Question: I am using struts 2.3.7, struts2-jquery-grid-plugin-3.5.0 and hibernate 3.6.
I want to reload the jqgrid after an ajax call made.
I have an jDialog box which have three buttons,After clicking the buttons,We hove to perform some operations such as an Ajax call after that I have to reload the jqgrid how to achieve that.
my jDialog
'''
<sj:dialog
id="mybuttondialog"
buttons="{
'Approove':function() { approoveButton(); },
'Cancel':function() { cancelButton(); },
'Deny':function() { denyButton(); }
}"
autoOpen="false"
modal="true"
title="Assign Issues"
width="375"
resizable="false"
draggable="true"
closeTopics="closeThisDialog"
>
'''
My jqGrid is as
'''
<div id="targetDivToRefresh">
<sjg:grid
id="gridtable"
caption="Issue-Summary"
dataType="json"
href="%{remoteurl}"
pager="true"
gridModel="gridModel"
rowList="10,15,20"
rowNum="15"
rownumbers="true"
reloadTopics="reloadGrid"
>
<sjg:gridColumn name="issue_id" id="issueId" index="id" title="Issue-ID" formatter="integer" sortable="false"/>
<sjg:gridColumn name="issue_description" index="id" title="Issue-Details" sortable="false"/>
<sjg:gridColumn name="issue_raised_date" index="date" title="Issue-Date" formatter="date" sortable="false"/>
<sjg:gridColumn name="issue_id" index="issues" title="Action" sortable="false" formatter="formatLink"/>
<sjg:gridColumn name="assigned" index="assigned" title="Assigned To" sortable="false"/>
</sjg:grid>
</div>
'''
After clicking the the column the jDialog box opened where I have to click on any buttons i.e. Approove,Deny Buttons to perform some operations. After Completion of the ajax call I have to reload the jqgrid. I am using customFormatter as
'''
function formatLink(cellvalue, options, rowObject) {
var issueId=rowObject.issue_id;
return "<a href='#' onClick='javascript:openDialog("+issueId+")'>" + issueId+ "</a>";
}
function openDialog(issue) {
global_id=issue;
$("#mybuttondialog").dialog().text('Your are going to assign Issue-Id:' + issue);
$("#mybuttondialog").dialog('open');
}
'''
However I have tried something like this to reload the grid:
'''
$("#gridtable").trigger("reloadGrid"); // where #gridtable is my jqGrid idName
'''
Please help me out, I am using jqgrid first time.
'''
Edited Section
'''
Actually the ajax call is in demo phase, however the code is as follows.
'''
function approoveButton()
{
$("#mybuttondialog").load("<s:property value='issueTrackerUrl'/>?id="+global_id);
}
'''
Here issueTrackerUrl is an action which made an ajax call successfully.
And here I reload the jqgrid
'''
function reload()
{
$("#gridtable").trigger("reloadGrid");
}
'''

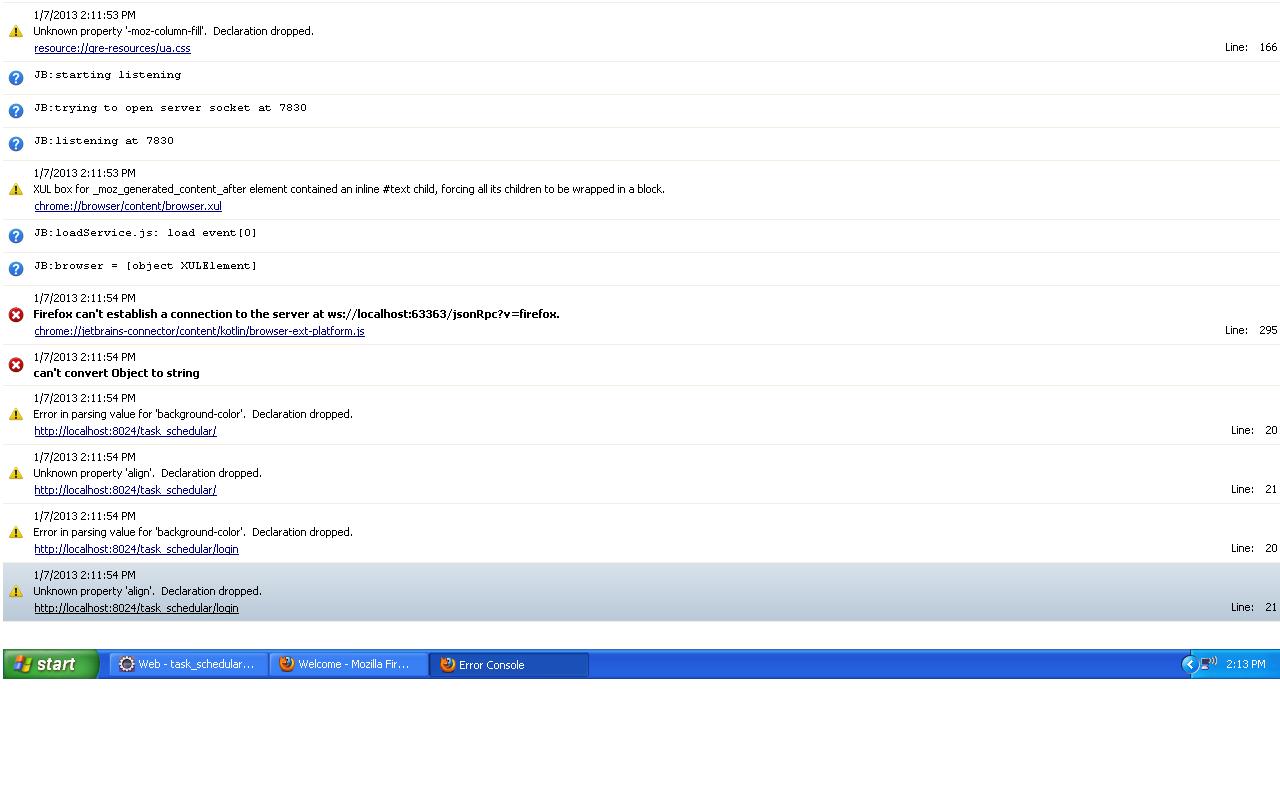
Answer: You need to trigger the reload function in the success of the ajax call then only u can reload the grid.
'''
$("#mybuttondialog").load("<s:property value='issueTrackerUrl'/>?id="+global_id, function(responseText, statusText, xhr)
{
if(statusText == "success")
alert("Successfully loaded the content!");
$("#gridtable").trigger("reloadGrid");
if(statusText == "error")
alert("An error occurred: " + xhr.status + " - " + xhr.statusText);
});
'''
Call those line in the success of ajax. The issueTrackerUrl should return success or error.